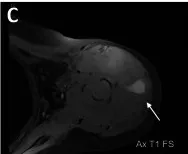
Further characterization of left humeral aggressive bony lesion. A-H: The known mass lesion about the proximal humerus is again demonstrated. It extends to involve the humeral head and extends inferiorly to the level of the mid-humeral shaft. This measures approximately 10.3 cm anterior-posterior by 8.3 cm medial-lateral by 15.9 cm craniocaudad. This replaces the marrow about the proximal humerus and there is associated soft tissue extension and pathologic fracturing. The lesion is heterogeneous on fluid-sensitive sequences and there is an avid heterogeneous enhancement (E-H). This is in keeping with the known leiomyosarcoma.
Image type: radiology (mri)